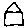
Label: house